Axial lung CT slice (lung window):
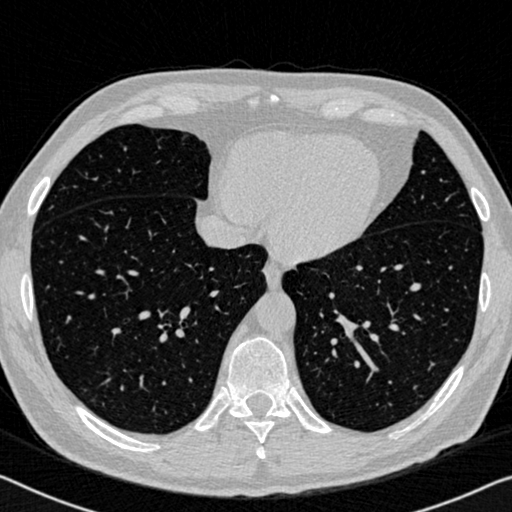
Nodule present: no